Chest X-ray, PA view. Patient: 45 years old, sex F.
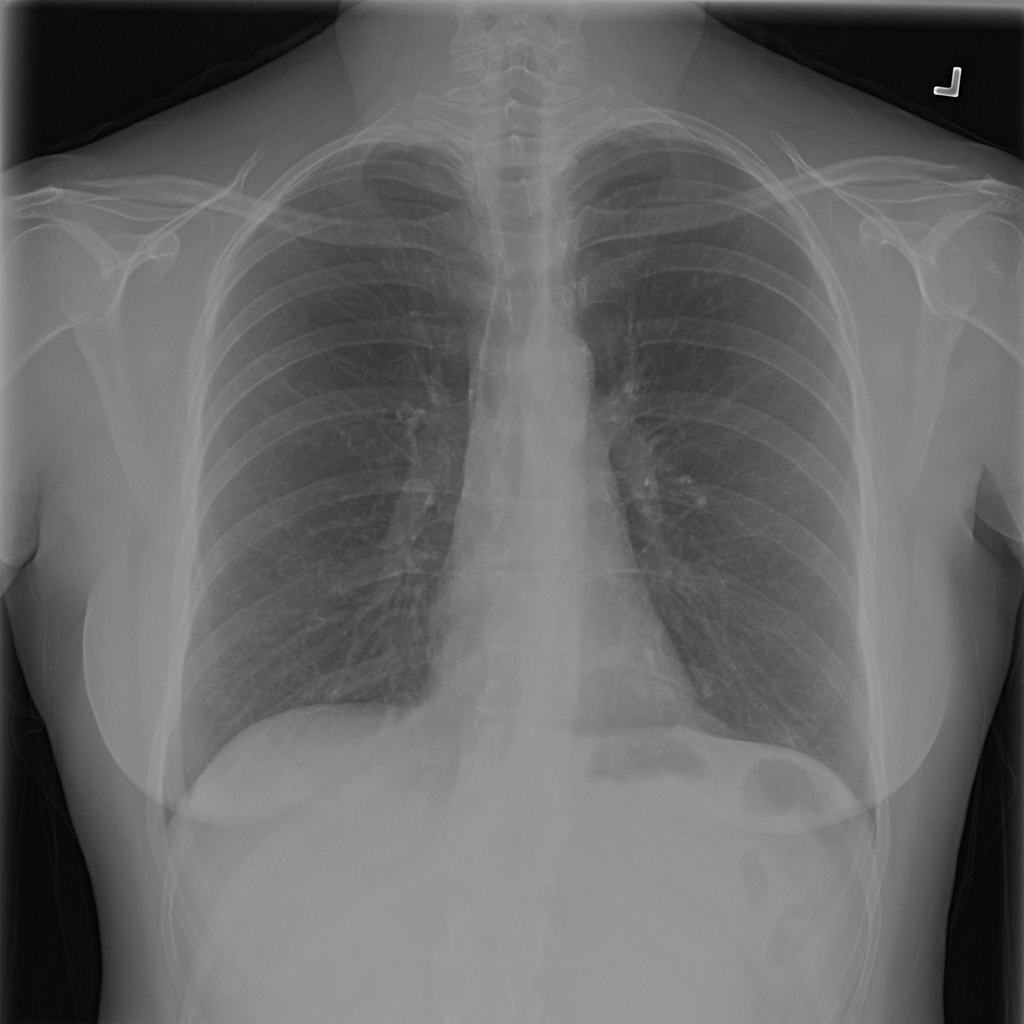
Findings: No Finding